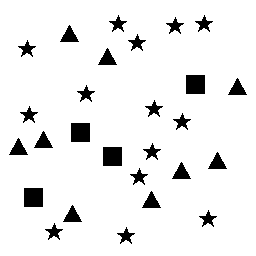
Squares: 4
Triangles: 9
Stars: 14
Total shapes: 27